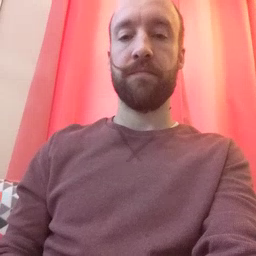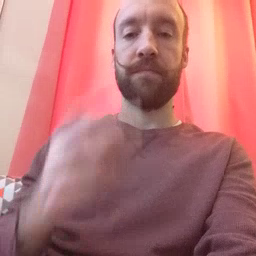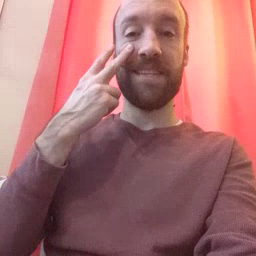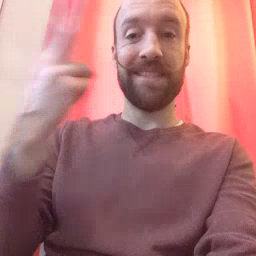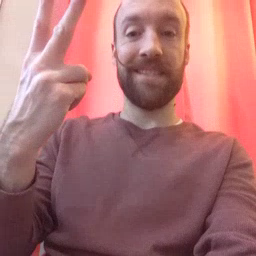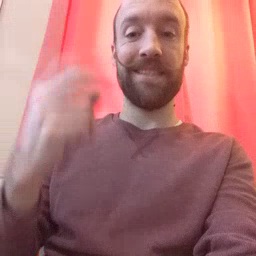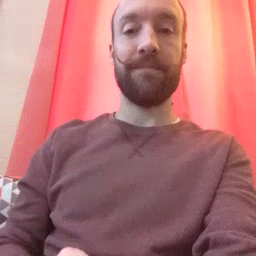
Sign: see